Field crop: maize
Growth stage: 2
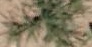
Species: salsola